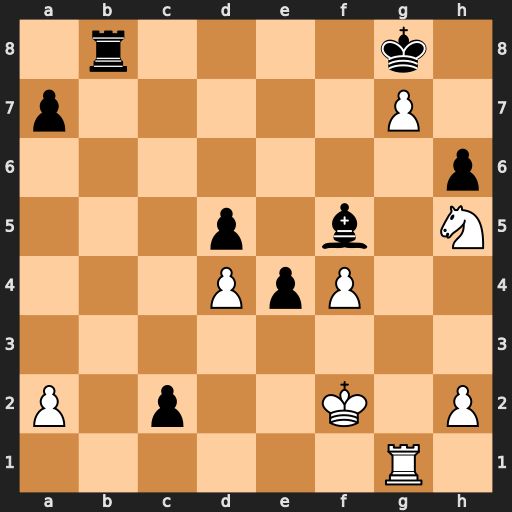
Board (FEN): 1r4k1/p5P1/7p/3p1b1N/3PpP2/8/P1p2K1P/6R1
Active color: w
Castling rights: -
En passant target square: -
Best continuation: Nf6+ Kf7 g8=Q+ Rxg8 Nxg8